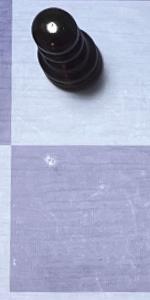
Label: Empty